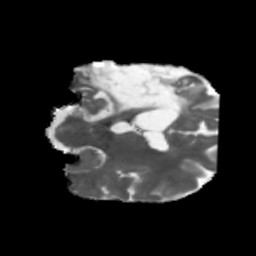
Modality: MD
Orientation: coronal
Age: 40
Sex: male
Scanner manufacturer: siemens
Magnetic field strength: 3 T
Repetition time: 5.47 s
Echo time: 0.0854 s